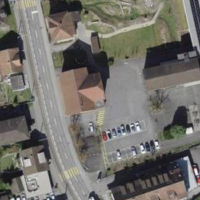
EUNIS habitat code: 54
Species observed at this site:
Cotinus coggygria